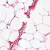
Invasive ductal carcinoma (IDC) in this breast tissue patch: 0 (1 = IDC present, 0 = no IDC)